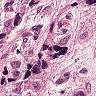
Metastatic tissue present: yes